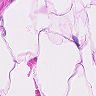
Metastatic tissue present: no